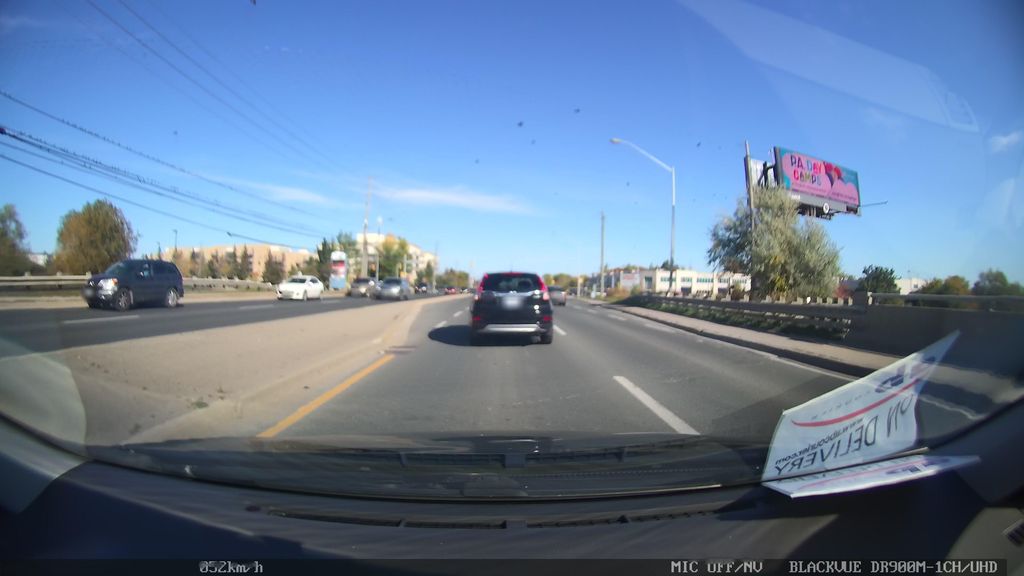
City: toronto